You are looking at the wavelet scalogram of a bearing's acceleration signal. Determine the bearing's health state. Answer with exactly one of: normal, inner_race, outer_race, ball.
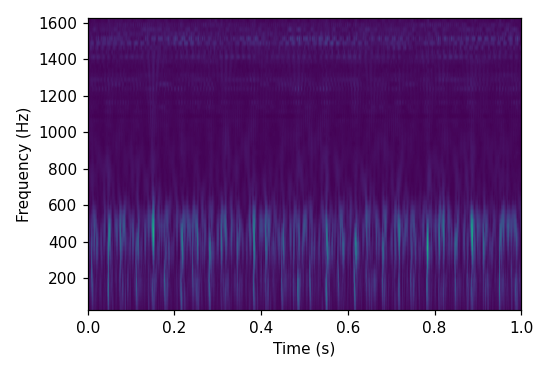
Answer: outer_race